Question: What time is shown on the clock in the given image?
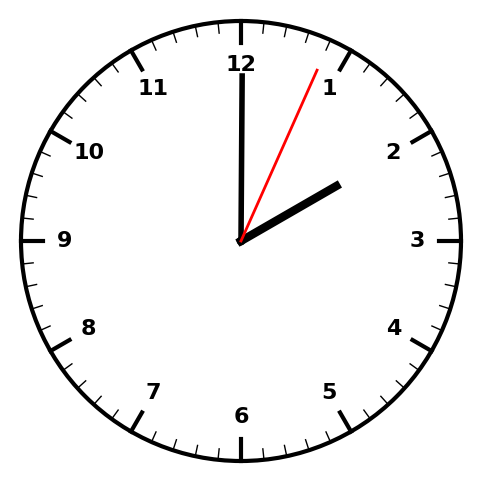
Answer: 02:00:04